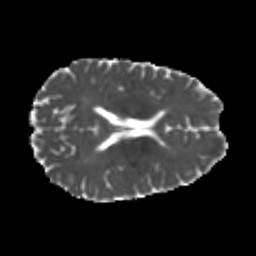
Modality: MD
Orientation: axial
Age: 26
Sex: male
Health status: healthy
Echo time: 0.074 s